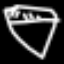
Label: diamond